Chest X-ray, PA view. Patient: 41 years old, sex M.
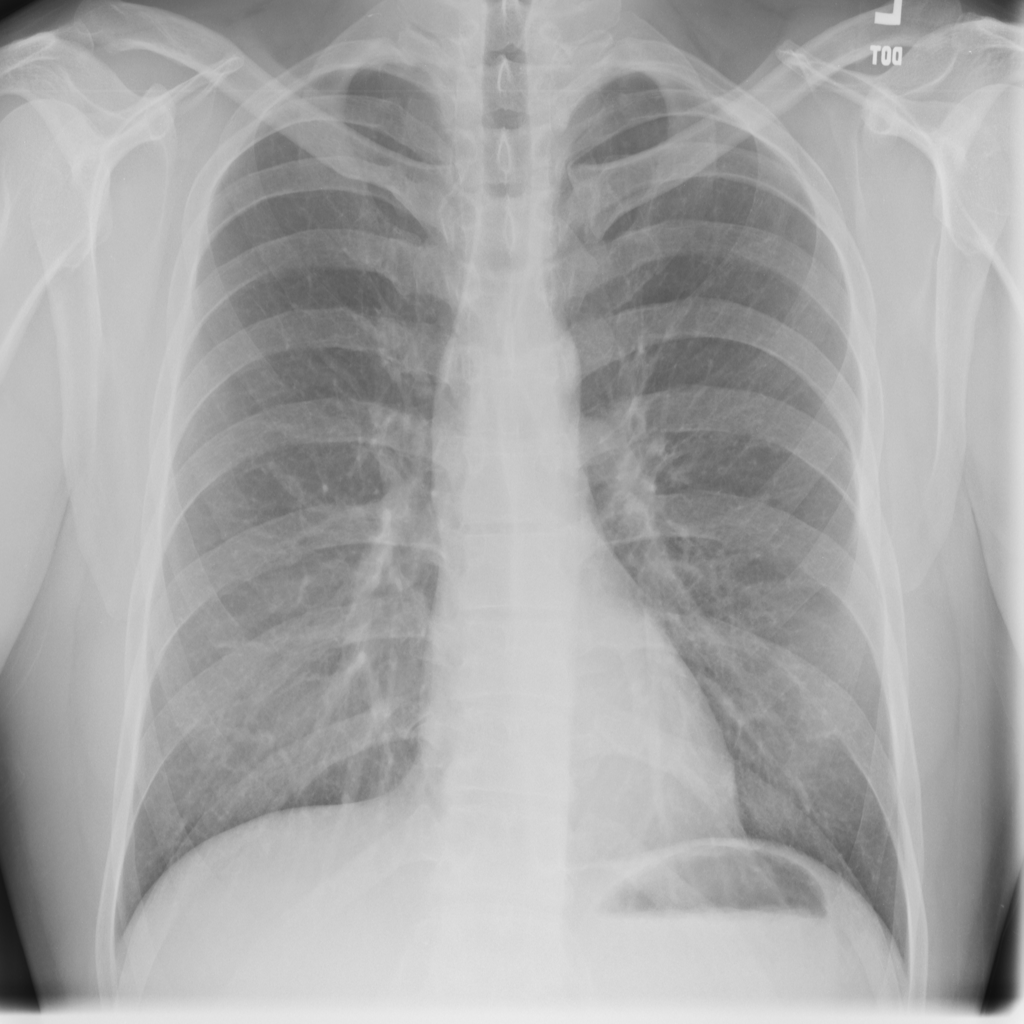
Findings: No Finding